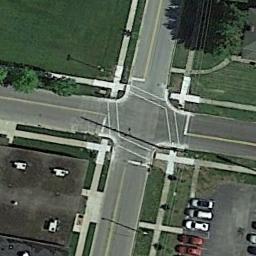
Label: intersection